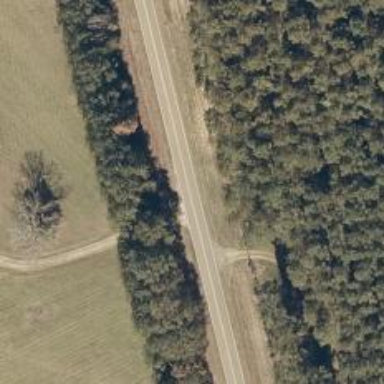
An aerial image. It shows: Secondary road.